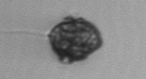
Label: Kryptoperidinium_triquetrum